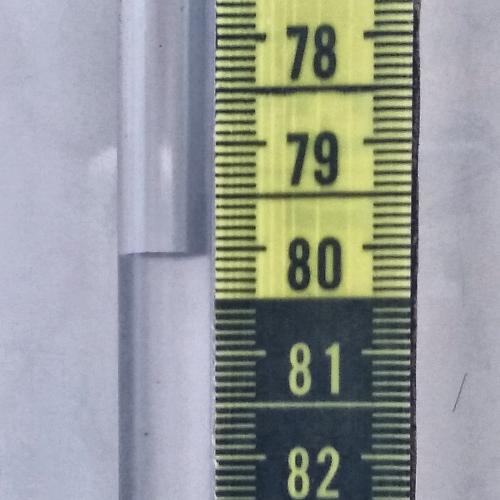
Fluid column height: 80.1 cm